Field crop: maize
Growth stage: 2
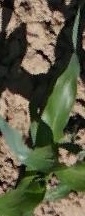
Species: maize